Question: I have tested my pages in Firefox & IE and looking at Firebug in Firefox for some reason some images are taking a long time to load. They are not very big in comparison to the ones which are loading quicker.
Attached is a screenshot of Firebug.
I especially notice it in IE with the progress bar at the bottom of the page, it just sits there saying loading image...
Could it be the path or something which is <URL> for example
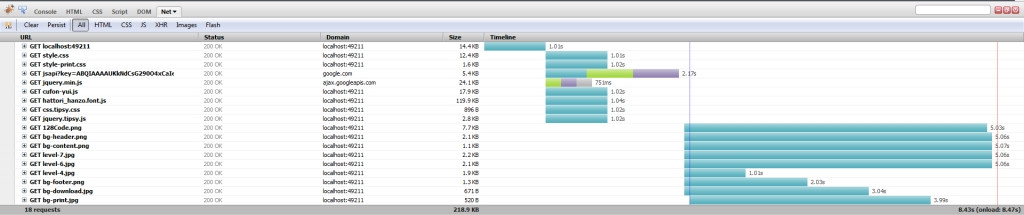
Answer: I guess you are running the site in VS (using Cassini) this is really slow, I had the same issue. I used Chrome, as it shows when the browser makes a requests to the images and file, which showed a large delay on Cassini delivering them.
if this is a case, try putting you site on the local IIS (if you have an instance). the site should run a lot faster.